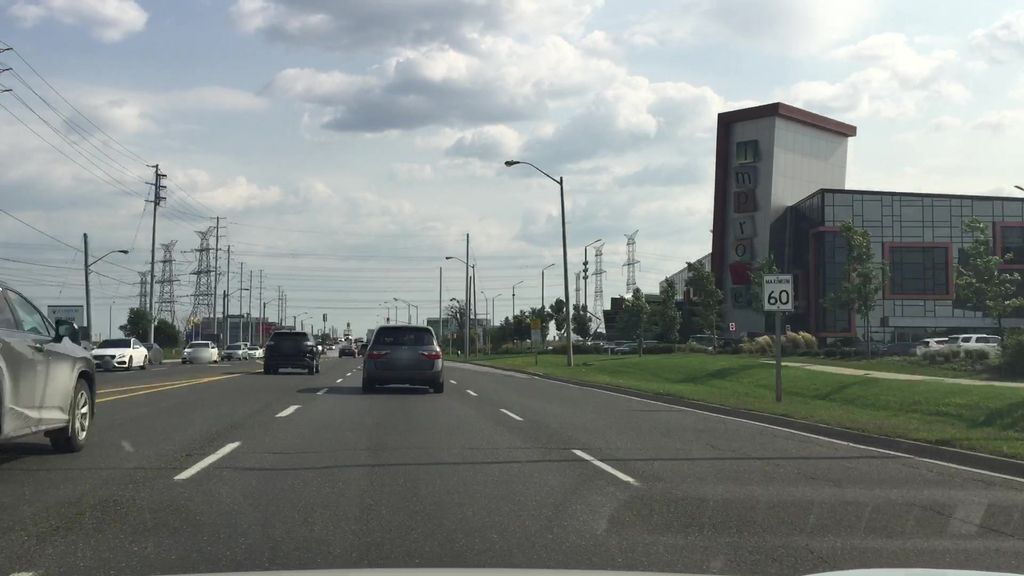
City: toronto